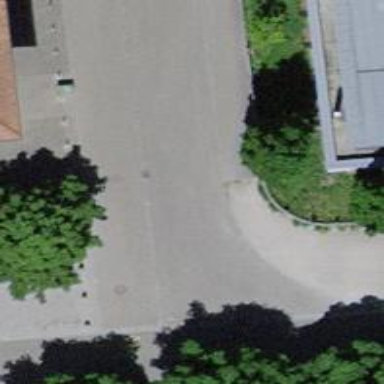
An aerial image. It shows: Kerb serving as barrier.